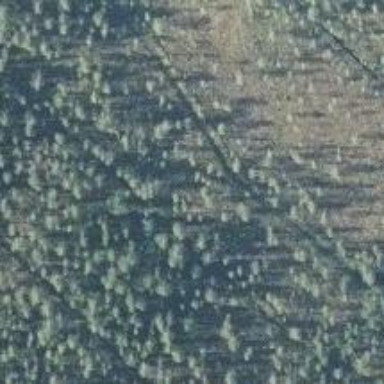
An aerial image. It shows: Forest area.